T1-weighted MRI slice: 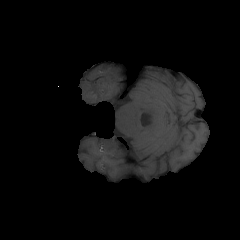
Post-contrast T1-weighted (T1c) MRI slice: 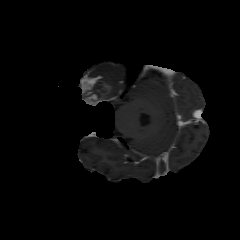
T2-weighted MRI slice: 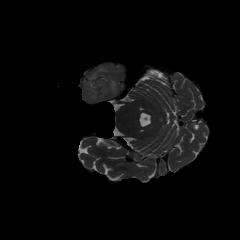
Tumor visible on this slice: yes